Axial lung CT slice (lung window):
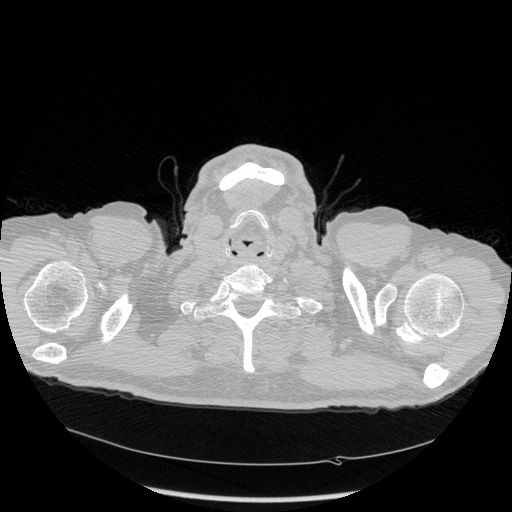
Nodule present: no